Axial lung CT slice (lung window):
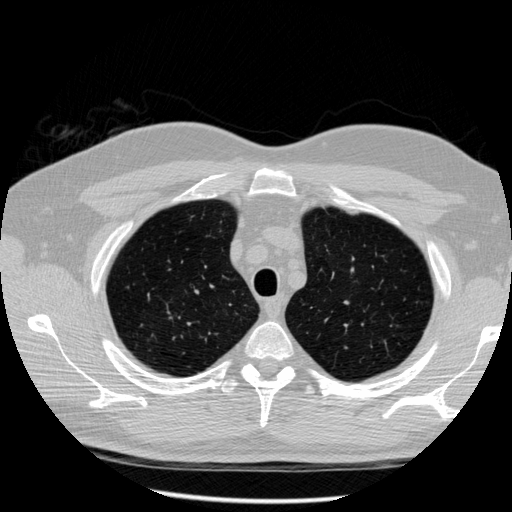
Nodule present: no